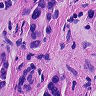
Metastatic tissue present: yes